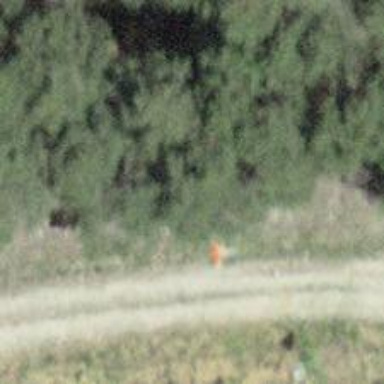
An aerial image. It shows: Pole supporting pipeline marker with roof cover.